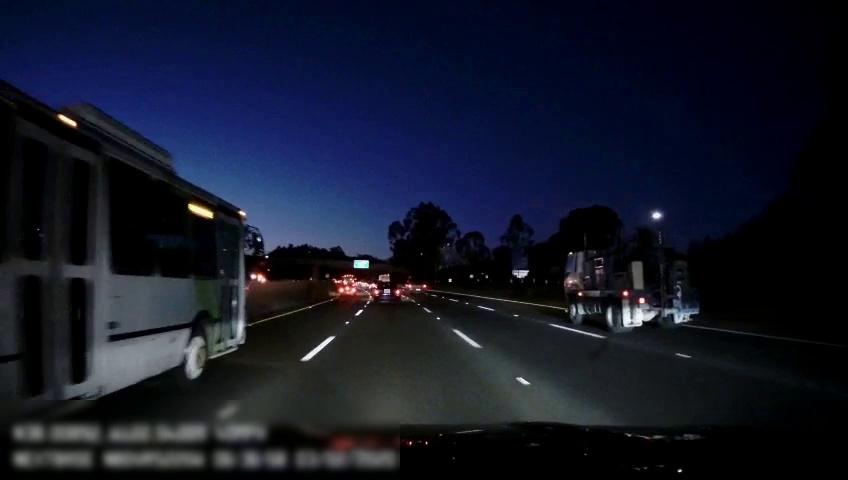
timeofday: Night
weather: Other
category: Drivable Space
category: Vehicles | Car
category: Vehicles | Other LV
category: Vehicles | Car
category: Vehicles | Bus
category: Vehicles | Car
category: Lanes | Alternate Lane
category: Lanes | Current Lane
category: Lanes | Current Lane
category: Lanes | Alternate Lane
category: Lanes | Alternate Lane
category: Traffic | Signs